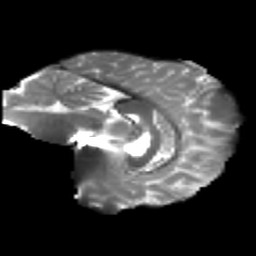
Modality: T2w
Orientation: sagittal
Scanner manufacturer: siemens
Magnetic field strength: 3 T
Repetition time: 4.16 s
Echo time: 0.0806 s